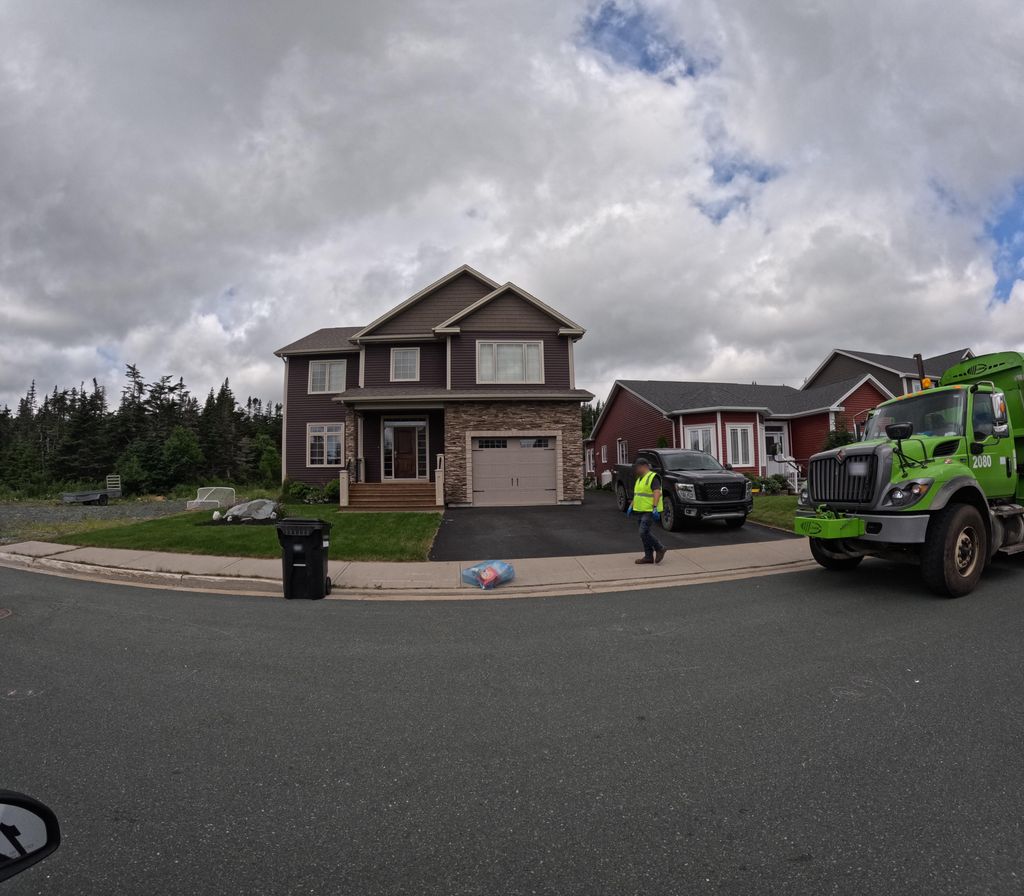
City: st_johns